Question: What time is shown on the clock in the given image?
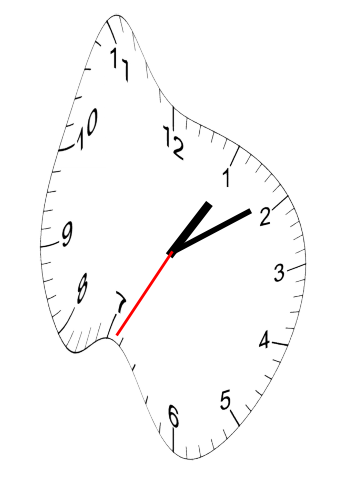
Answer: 01:09:35